Question: I have a similar question than the one in <URL> post.
I have a grayscale image and I plot points on it. Fro plotting the points I use 'colormap('jet')' but as I want the image to be grayscale, after plotting the points I reset the colormap, 'colormap('gray')'.
But I want to show a colorbar! And the colorbar is plotted in grayscale, not 'jet'.
How can I do that?
I want a Colorbar showing the color of the points!

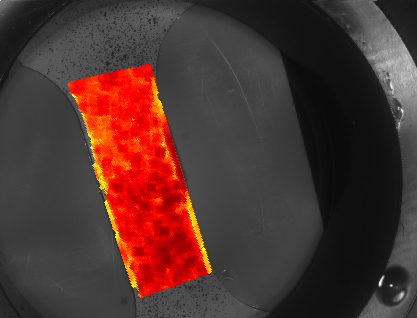
Answer: As discussed <URL>, there's a few ways:
1. If you have the image processing toolbox, use subimage to create an independent image with a separate colormap. Then plot the image, your points, and join them into one using linkaxes.
2. Use freezeColors from the file exchange (or multiple colormaps, which I haven't ever tested personally). This is a very easy way to create a larger colormap, and automatically selecting the right portion of the colormap for display of images and colorbars.
3. As answered by anandr, convert your greyscale image to RGB; Matlab doesn't use colormaps on RGB images, which leaves you freedom to plot your points and show their colorbar independent of the image.
Example code for (3):
'''
I = imread('cameraman.tif');
imshow(cat(3,I,I,I))
hold on
x = @() round(size(I,1) * rand(50,1));
y = @() round(size(I,2) * rand(50,1));
plot(x(), y(), 'r.')
plot(x(), y(), 'g.')
plot(x(), y(), 'b.')
colormap('jet')
colorbar
'''
result: